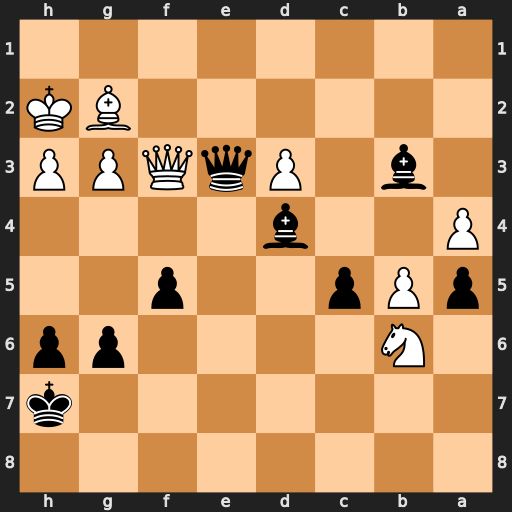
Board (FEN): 8/7k/1N4pp/pPp2p2/P2b4/1b1PqQPP/6BK/8
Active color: b
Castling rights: -
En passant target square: -
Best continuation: Qg1#